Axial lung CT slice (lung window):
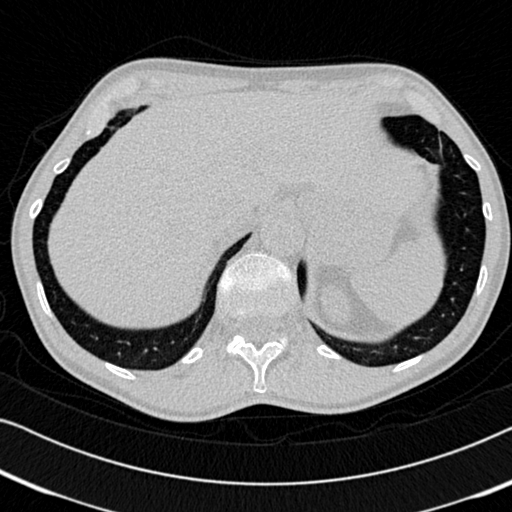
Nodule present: no